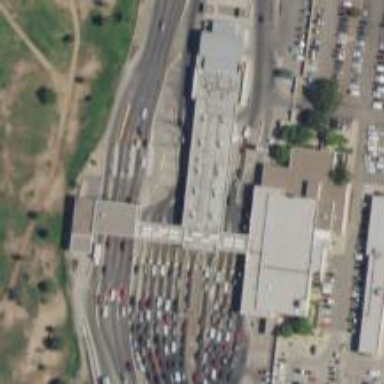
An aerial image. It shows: Border control barrier.